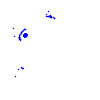
Particle: pion